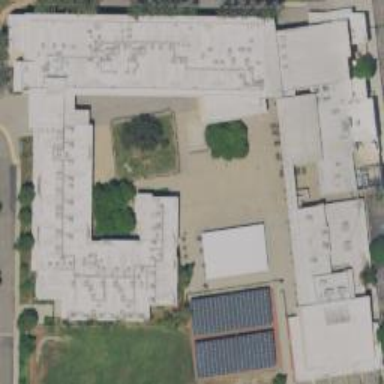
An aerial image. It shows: School building.